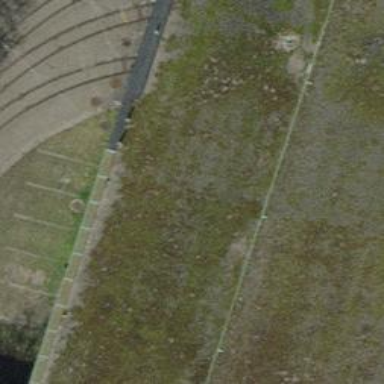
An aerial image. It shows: Railway buffer stop.